Field crop: maize
Growth stage: 1
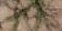
Species: salsola